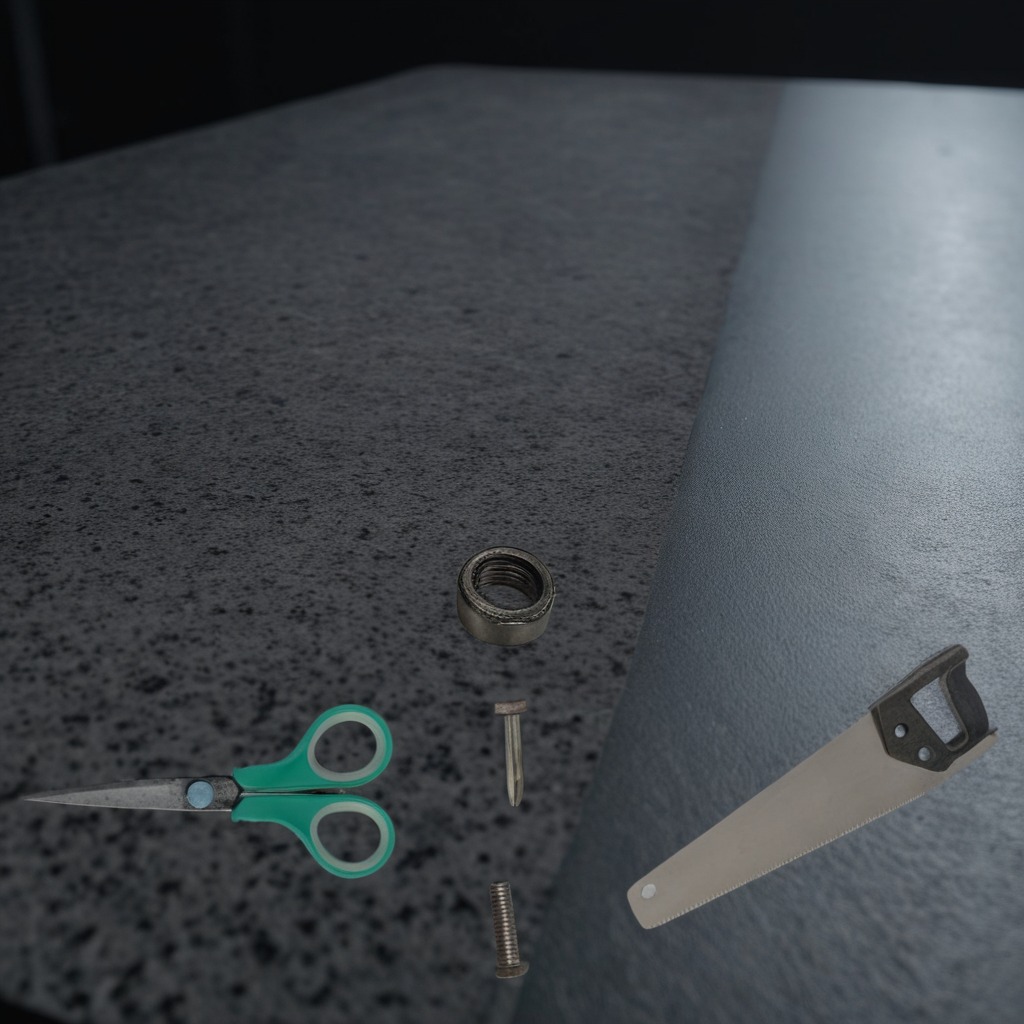
A coiled metal spring, a metal saw, a metal nut, and a pair of scissors are lying on a clean granite table inside a workshop at night.